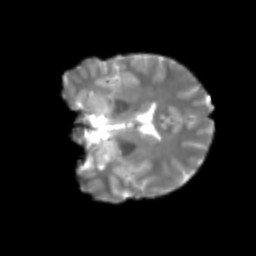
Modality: T2w
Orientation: coronal
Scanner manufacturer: siemens
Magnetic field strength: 3 T
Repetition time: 4 s
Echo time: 0.0594 s